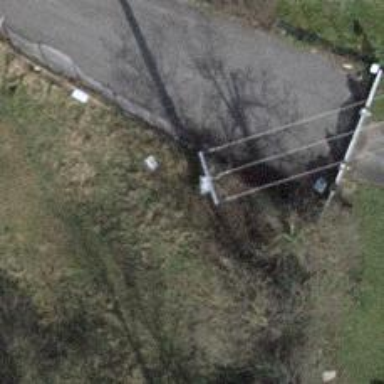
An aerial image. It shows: Power pole.